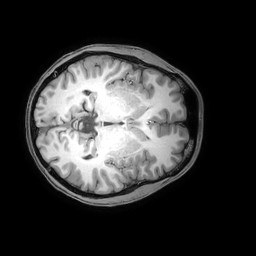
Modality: T1w
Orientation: axial
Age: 19
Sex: male
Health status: healthy
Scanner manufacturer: philips
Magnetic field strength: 3 T
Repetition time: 0.0079 s
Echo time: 0.0035 s